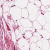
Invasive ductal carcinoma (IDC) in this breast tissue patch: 0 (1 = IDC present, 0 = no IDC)